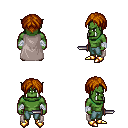
a pixel art fantasy rpg character, male body template, orc, green skin, gray cape, teal pants, brunette parted hairstyle, white cloth bandages, gold boots, dagger, four views (front, back, left, right), 2x2 character sprite sheet, small pixel art, hard edges, no anti-aliasing